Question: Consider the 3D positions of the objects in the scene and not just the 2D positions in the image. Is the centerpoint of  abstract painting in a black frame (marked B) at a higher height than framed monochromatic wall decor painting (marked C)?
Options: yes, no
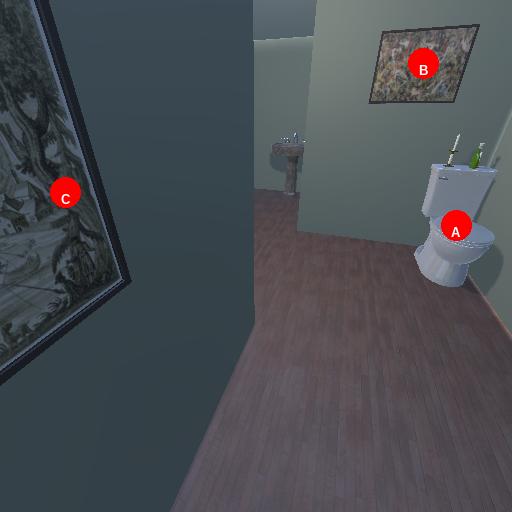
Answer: yes